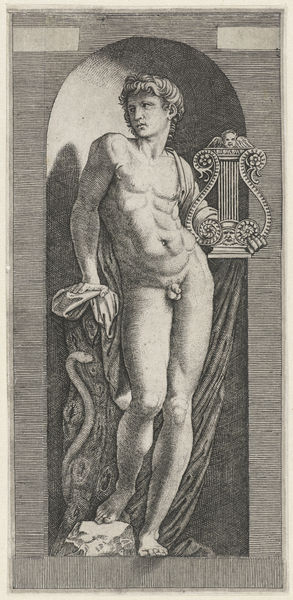
Titel: Apollo met harp staand in nis
Künstler: Marcantonio Raimondi
Standort: Amsterdam
Institution: Rijksmuseum
Schlagwörter: mann, nackt, schatten, umhang, licht, marmor, jung, stein, baumstamm, figur, gewand, haare, musik, schulter, skulptur, statue, papier, bogen, muskeln, nabel, kontrapost, knie, nische, knabe, schraffur, radierung, schlange, allegorie, jüngling, zitat, apoll, harfe, spielbein, standbein, lyra, david, leier, michelangelo, hoden, astlöcher, nischenfigur, männlicher akt